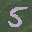
Label: 5